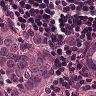
Metastatic tissue present: yes